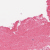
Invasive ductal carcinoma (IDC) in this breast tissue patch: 0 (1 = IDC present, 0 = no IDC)